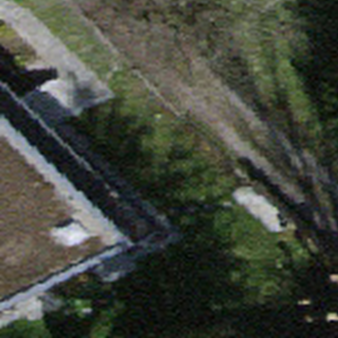
Label: other